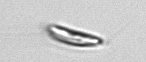
Label: Chrysochromulina